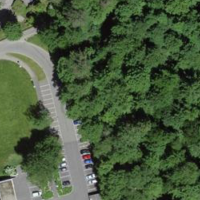
EUNIS habitat code: 41
Species observed at this site:
Fagus sylvatica